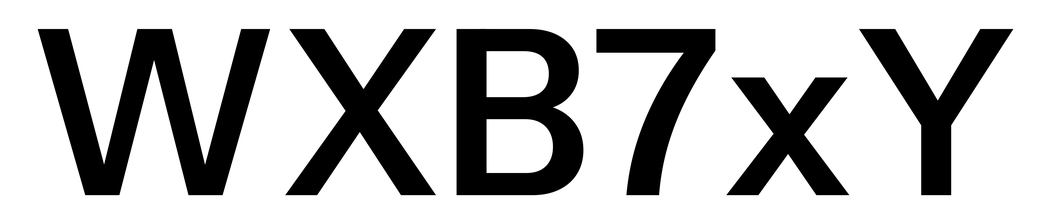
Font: InstrumentSans_SemiBold